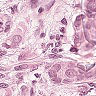
Metastatic tissue present: yes